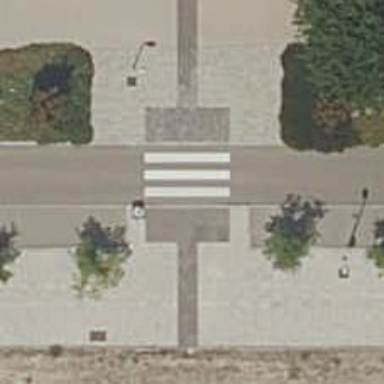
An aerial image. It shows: Uncontrolled road crossing.